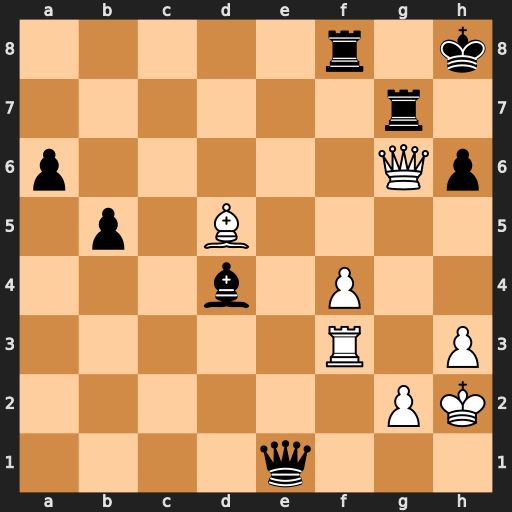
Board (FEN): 5r1k/6r1/p5Qp/1p1B4/3b1P2/5R1P/6PK/4q3
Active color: w
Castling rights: -
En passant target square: -
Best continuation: Qxh6+ Rh7 Qxf8#